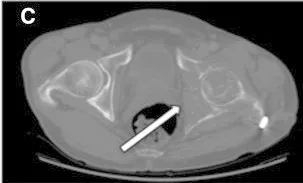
Comparison of CT scans realized before and after two months of treatment with a BRAF inhibitor. CT realized on June 2012 A,. B, E (after injection of contrast agent): Complete regression of mediastinal lymph nodes in station 4R.
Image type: radiology (ct)